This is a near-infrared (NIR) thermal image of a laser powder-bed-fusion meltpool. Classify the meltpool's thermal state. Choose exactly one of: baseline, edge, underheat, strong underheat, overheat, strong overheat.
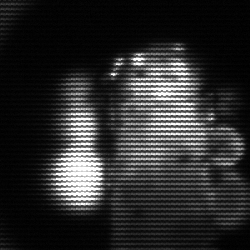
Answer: strong underheat